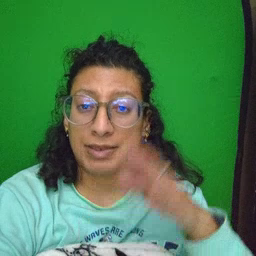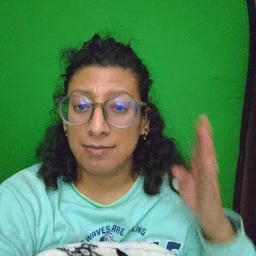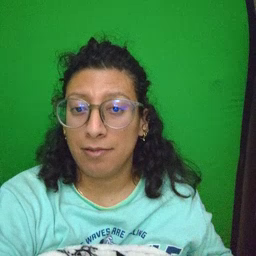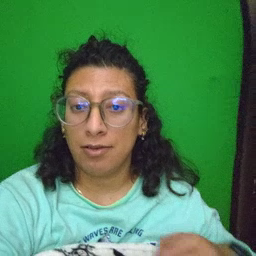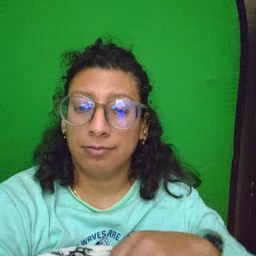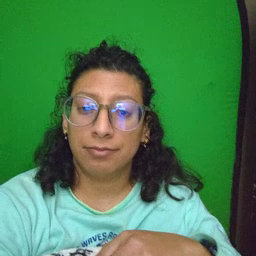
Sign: beside